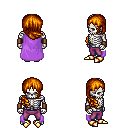
a pixel art fantasy rpg character, male body template, skeleton, lavender cape, magenta pants, dark blonde right-swept hairstyle, leather bracers, gold boots, four views (front, back, left, right), 2x2 character sprite sheet, small pixel art, hard edges, no anti-aliasing